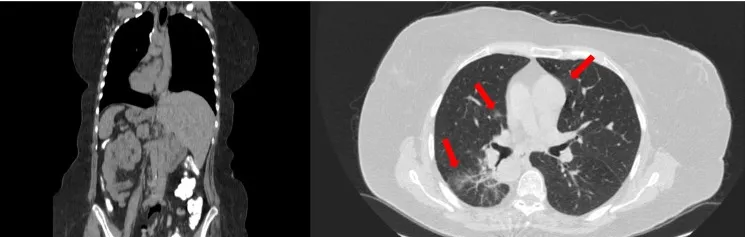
Coronal (left side) and axial views (right side) of computed tomography of the abdomen and thorax. . Ground glass infiltrates (arrows) in the right lower and middle pulmonary lobe and the left upper pulmonary lobe; findings suggestive of early stages of COVID-19 infection. . COVID-19: coronavirus disease 2019.
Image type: radiology (ct)